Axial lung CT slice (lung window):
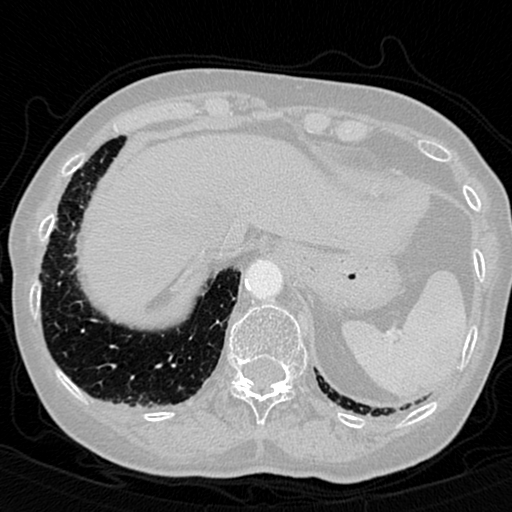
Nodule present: no